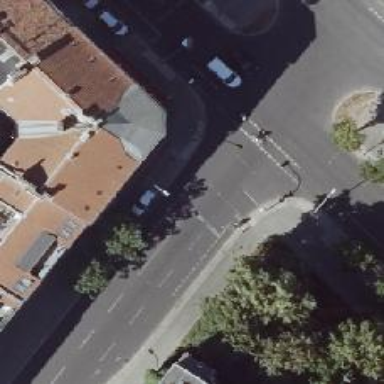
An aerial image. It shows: Crossing with traffic signals.